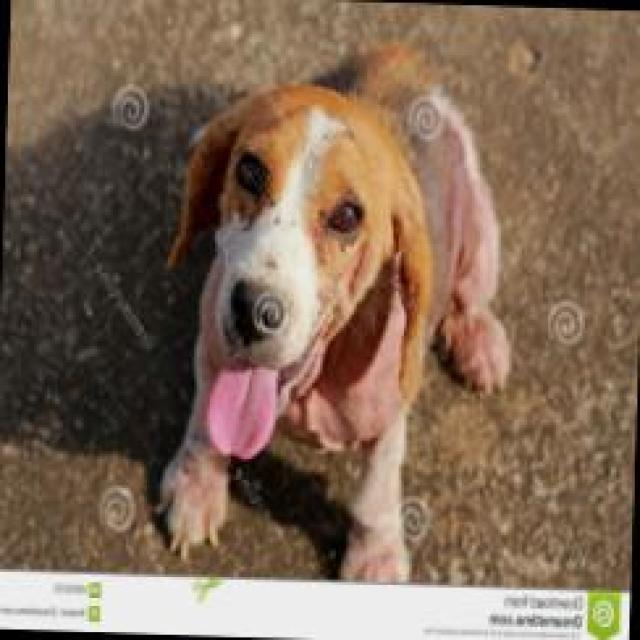
Canine hypersensitivity reaction — allergic skin response with urticaria, erythema, pruritus, and angioedema. May be food, environmental, or flea allergy related.